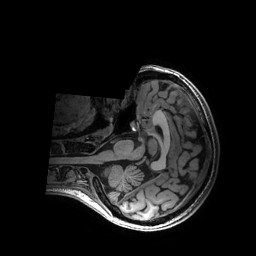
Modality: T1w
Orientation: sagittal